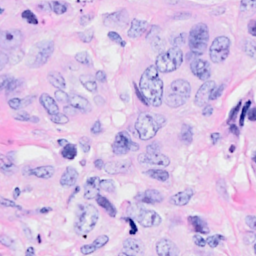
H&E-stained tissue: Breast